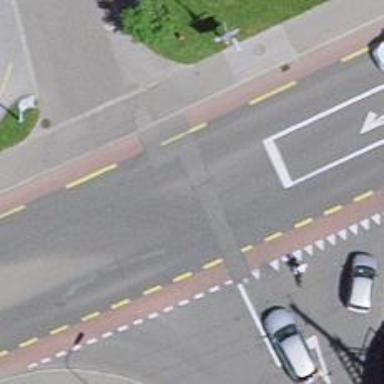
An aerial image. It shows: Primary road with asphalt surface and designated cycle lane.